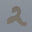
Label: 2